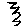
Label: zigzag